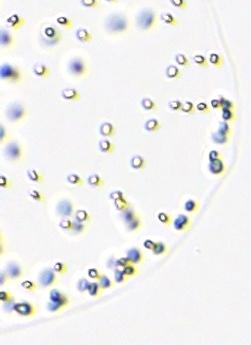
Label: Phaeocystis